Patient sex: F
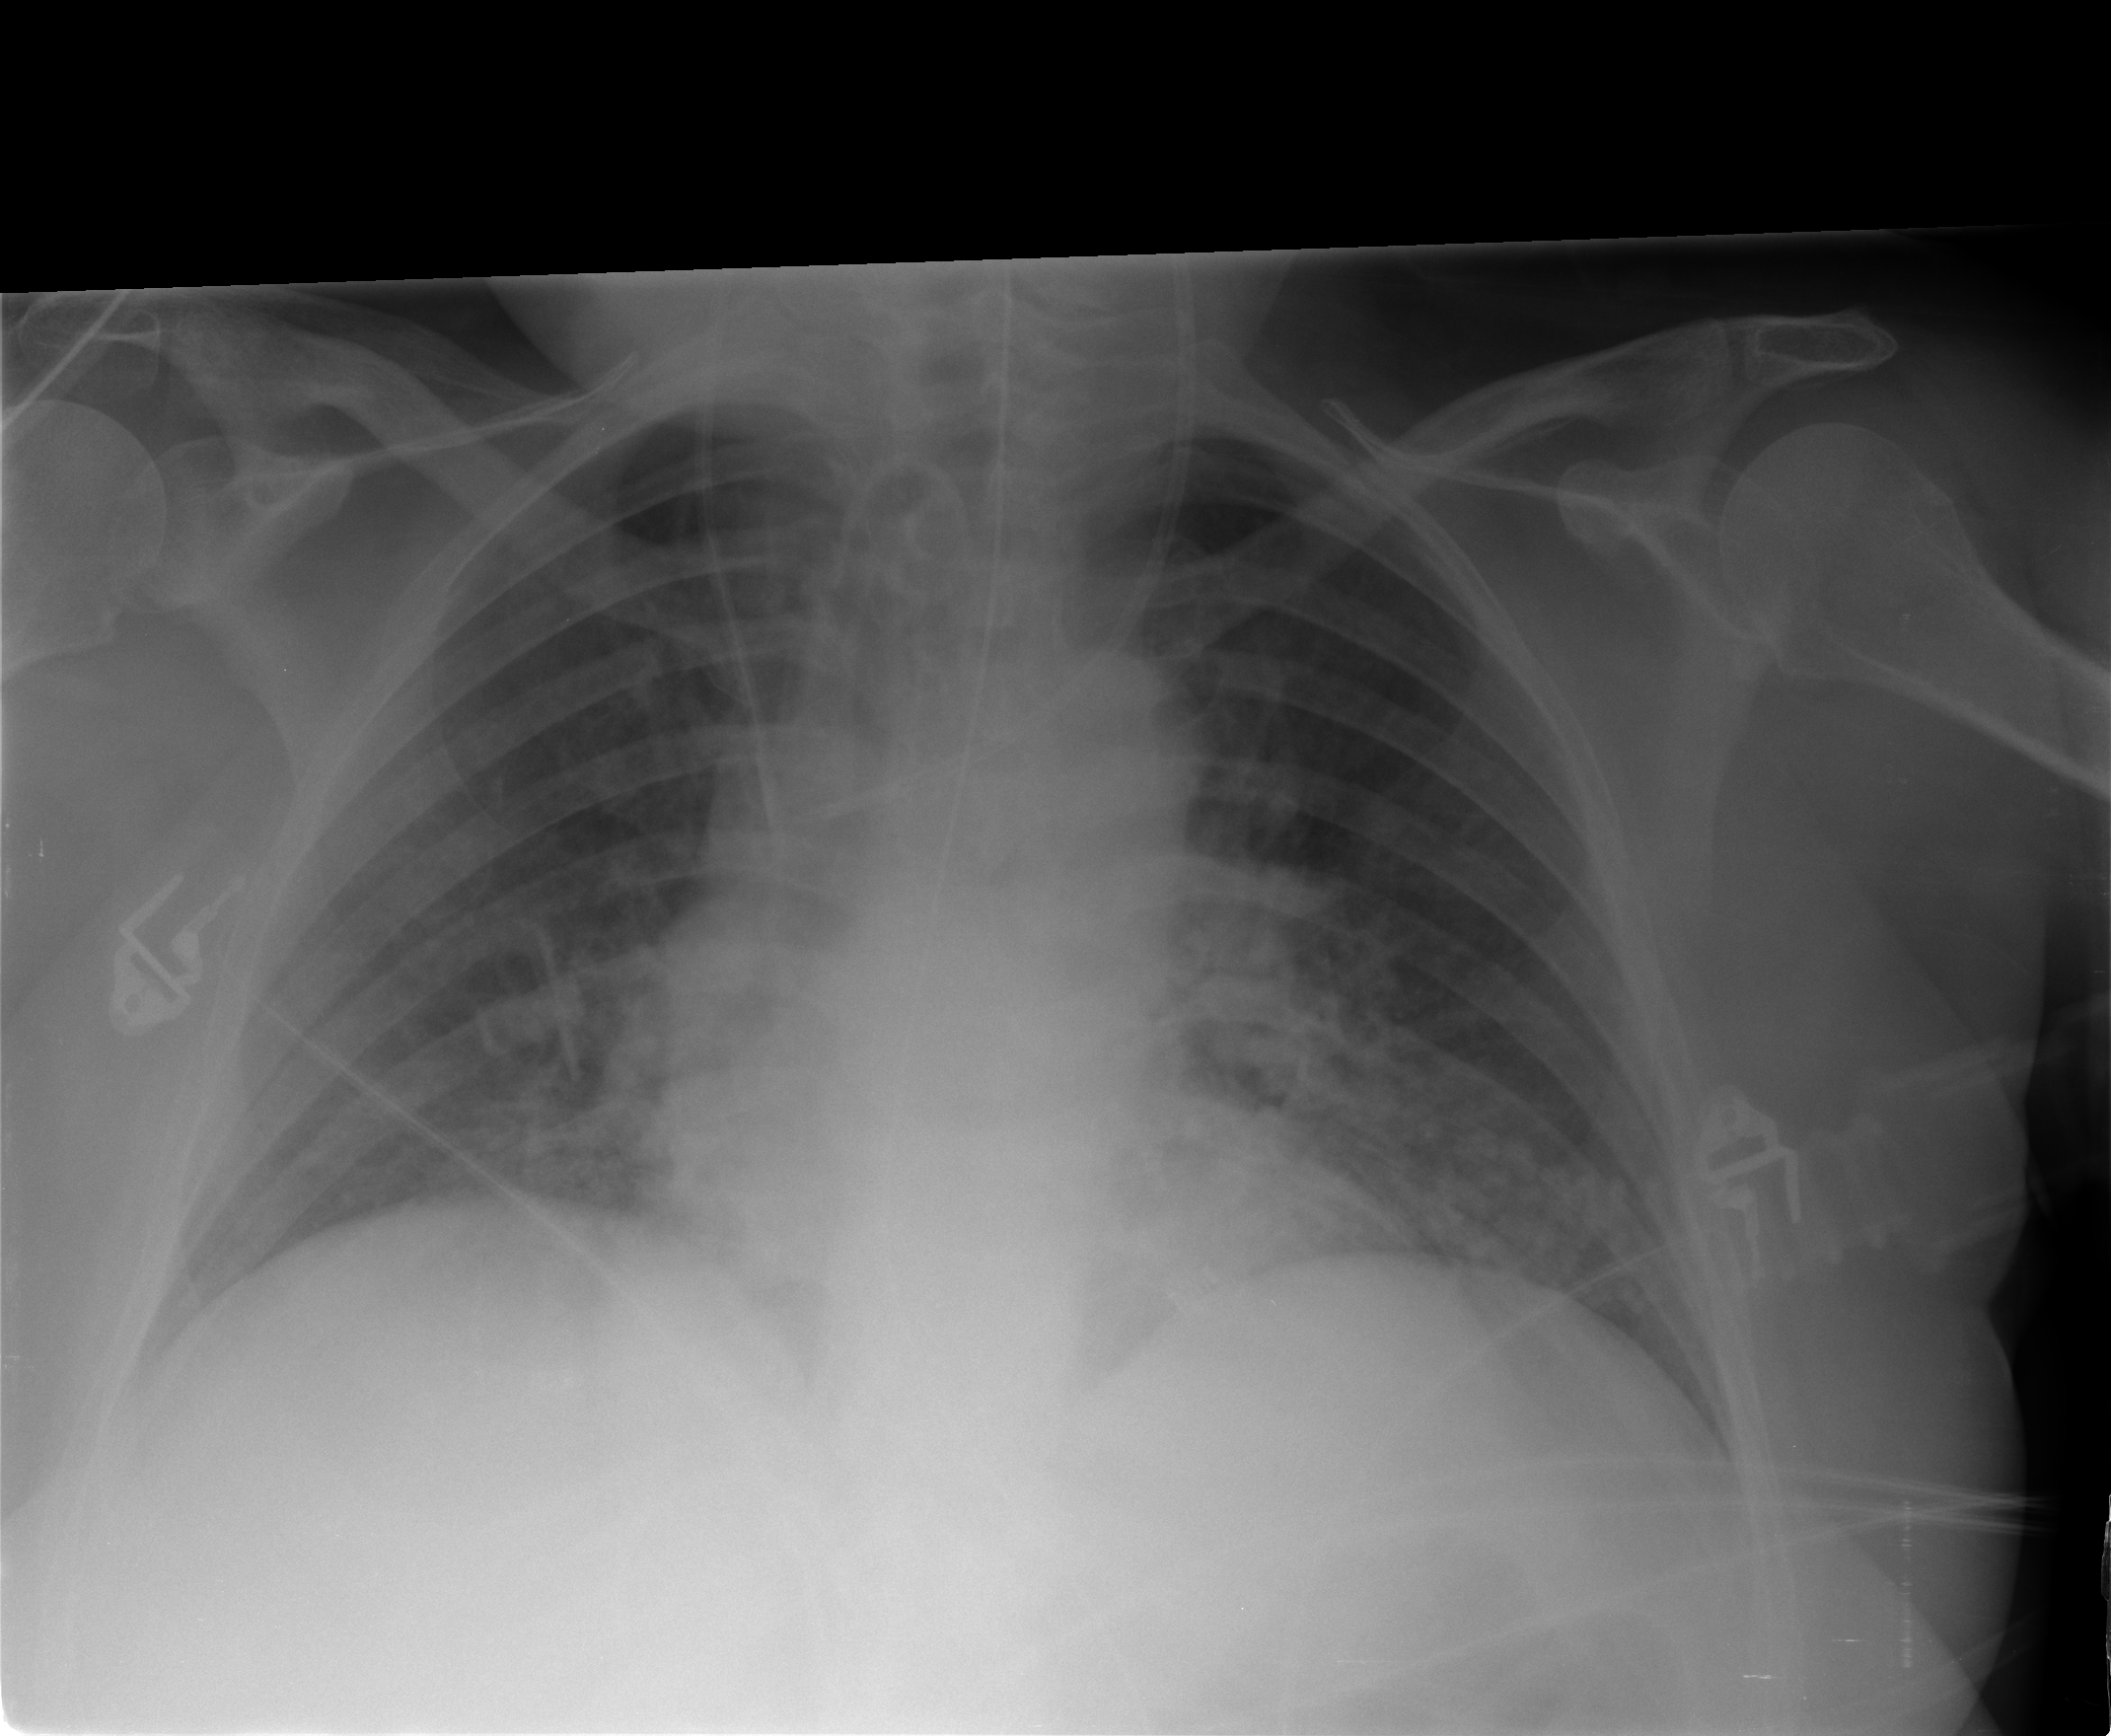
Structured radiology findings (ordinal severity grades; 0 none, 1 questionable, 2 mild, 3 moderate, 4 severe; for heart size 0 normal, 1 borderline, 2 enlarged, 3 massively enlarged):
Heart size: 2
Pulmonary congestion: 2
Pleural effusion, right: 0
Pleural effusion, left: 0
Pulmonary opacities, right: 0
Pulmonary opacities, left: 1
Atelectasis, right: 2
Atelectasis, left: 2